Describe the contrast between these two images.
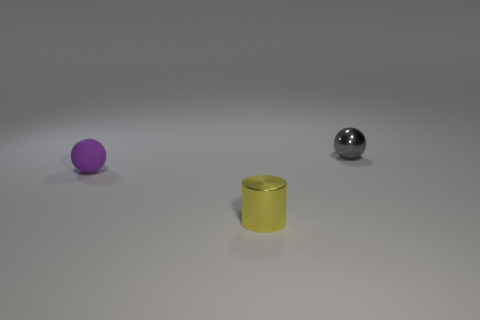
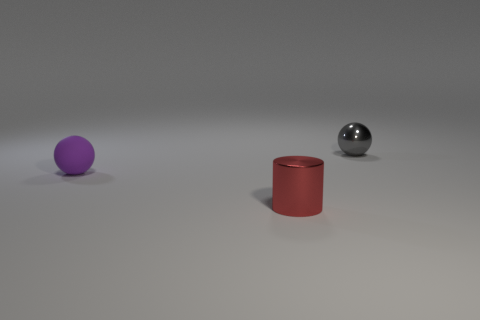
the small cylinder became red
the small yellow metal cylinder that is in front of the purple matte object changed to red
the small cylinder turned red
the yellow thing turned red
the small yellow shiny cylinder that is to the left of the gray metal ball changed to red
the tiny yellow metallic cylinder in front of the purple rubber object became red